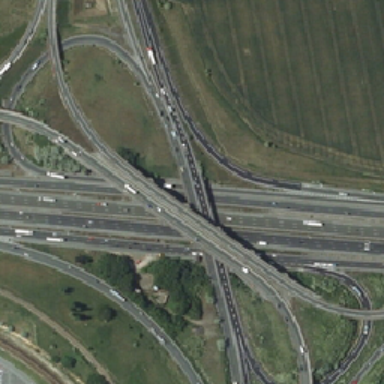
Many viaducts have been laid on the road .